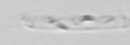
Label: Cerataulina_pelagica